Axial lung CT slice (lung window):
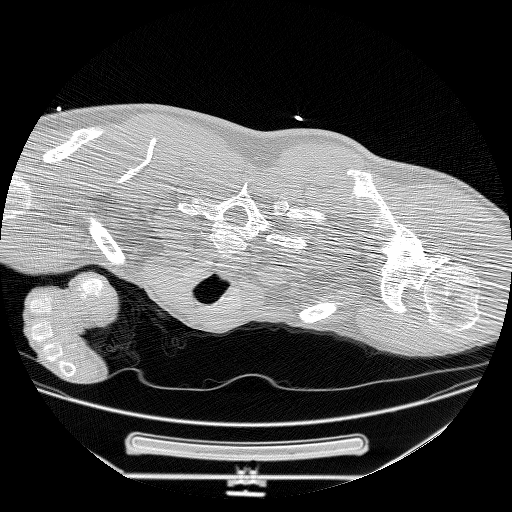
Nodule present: no